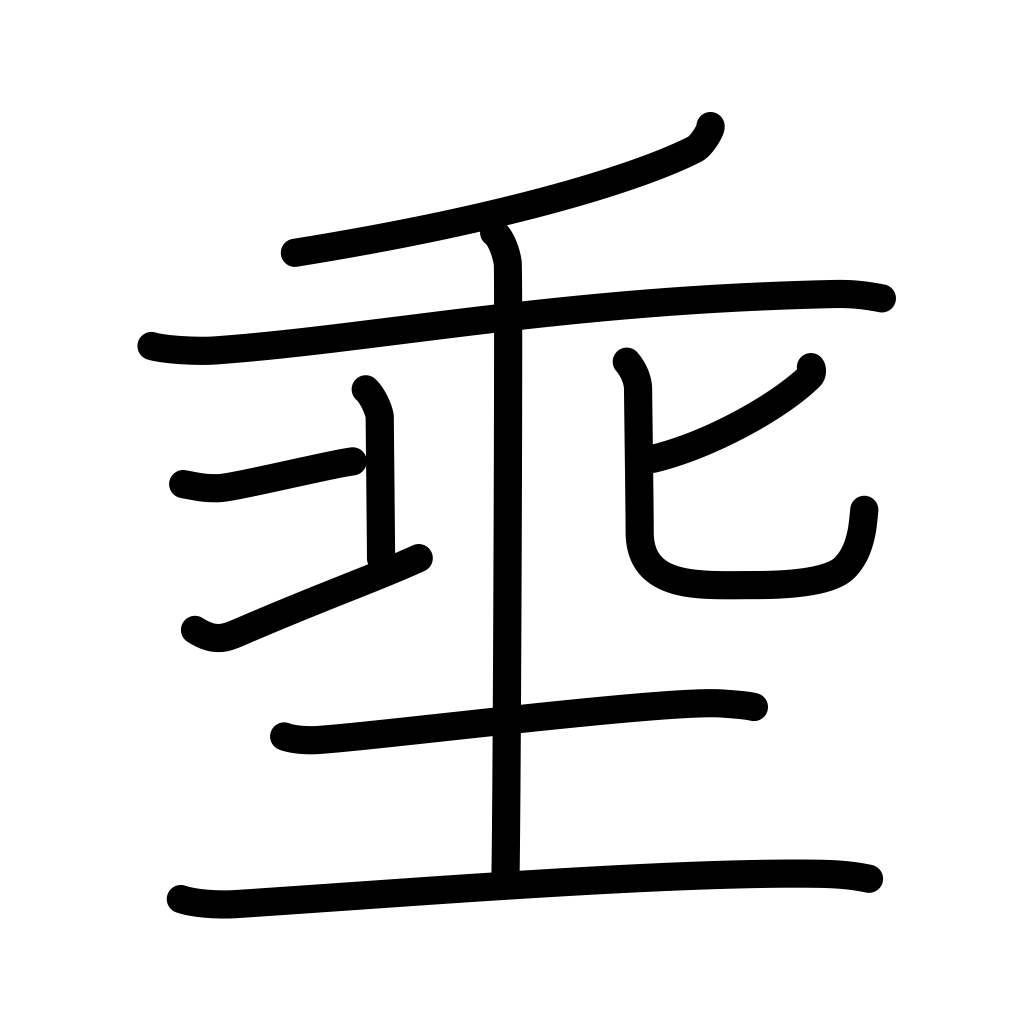
Meaning: let down, suspend, hand, down